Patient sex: M
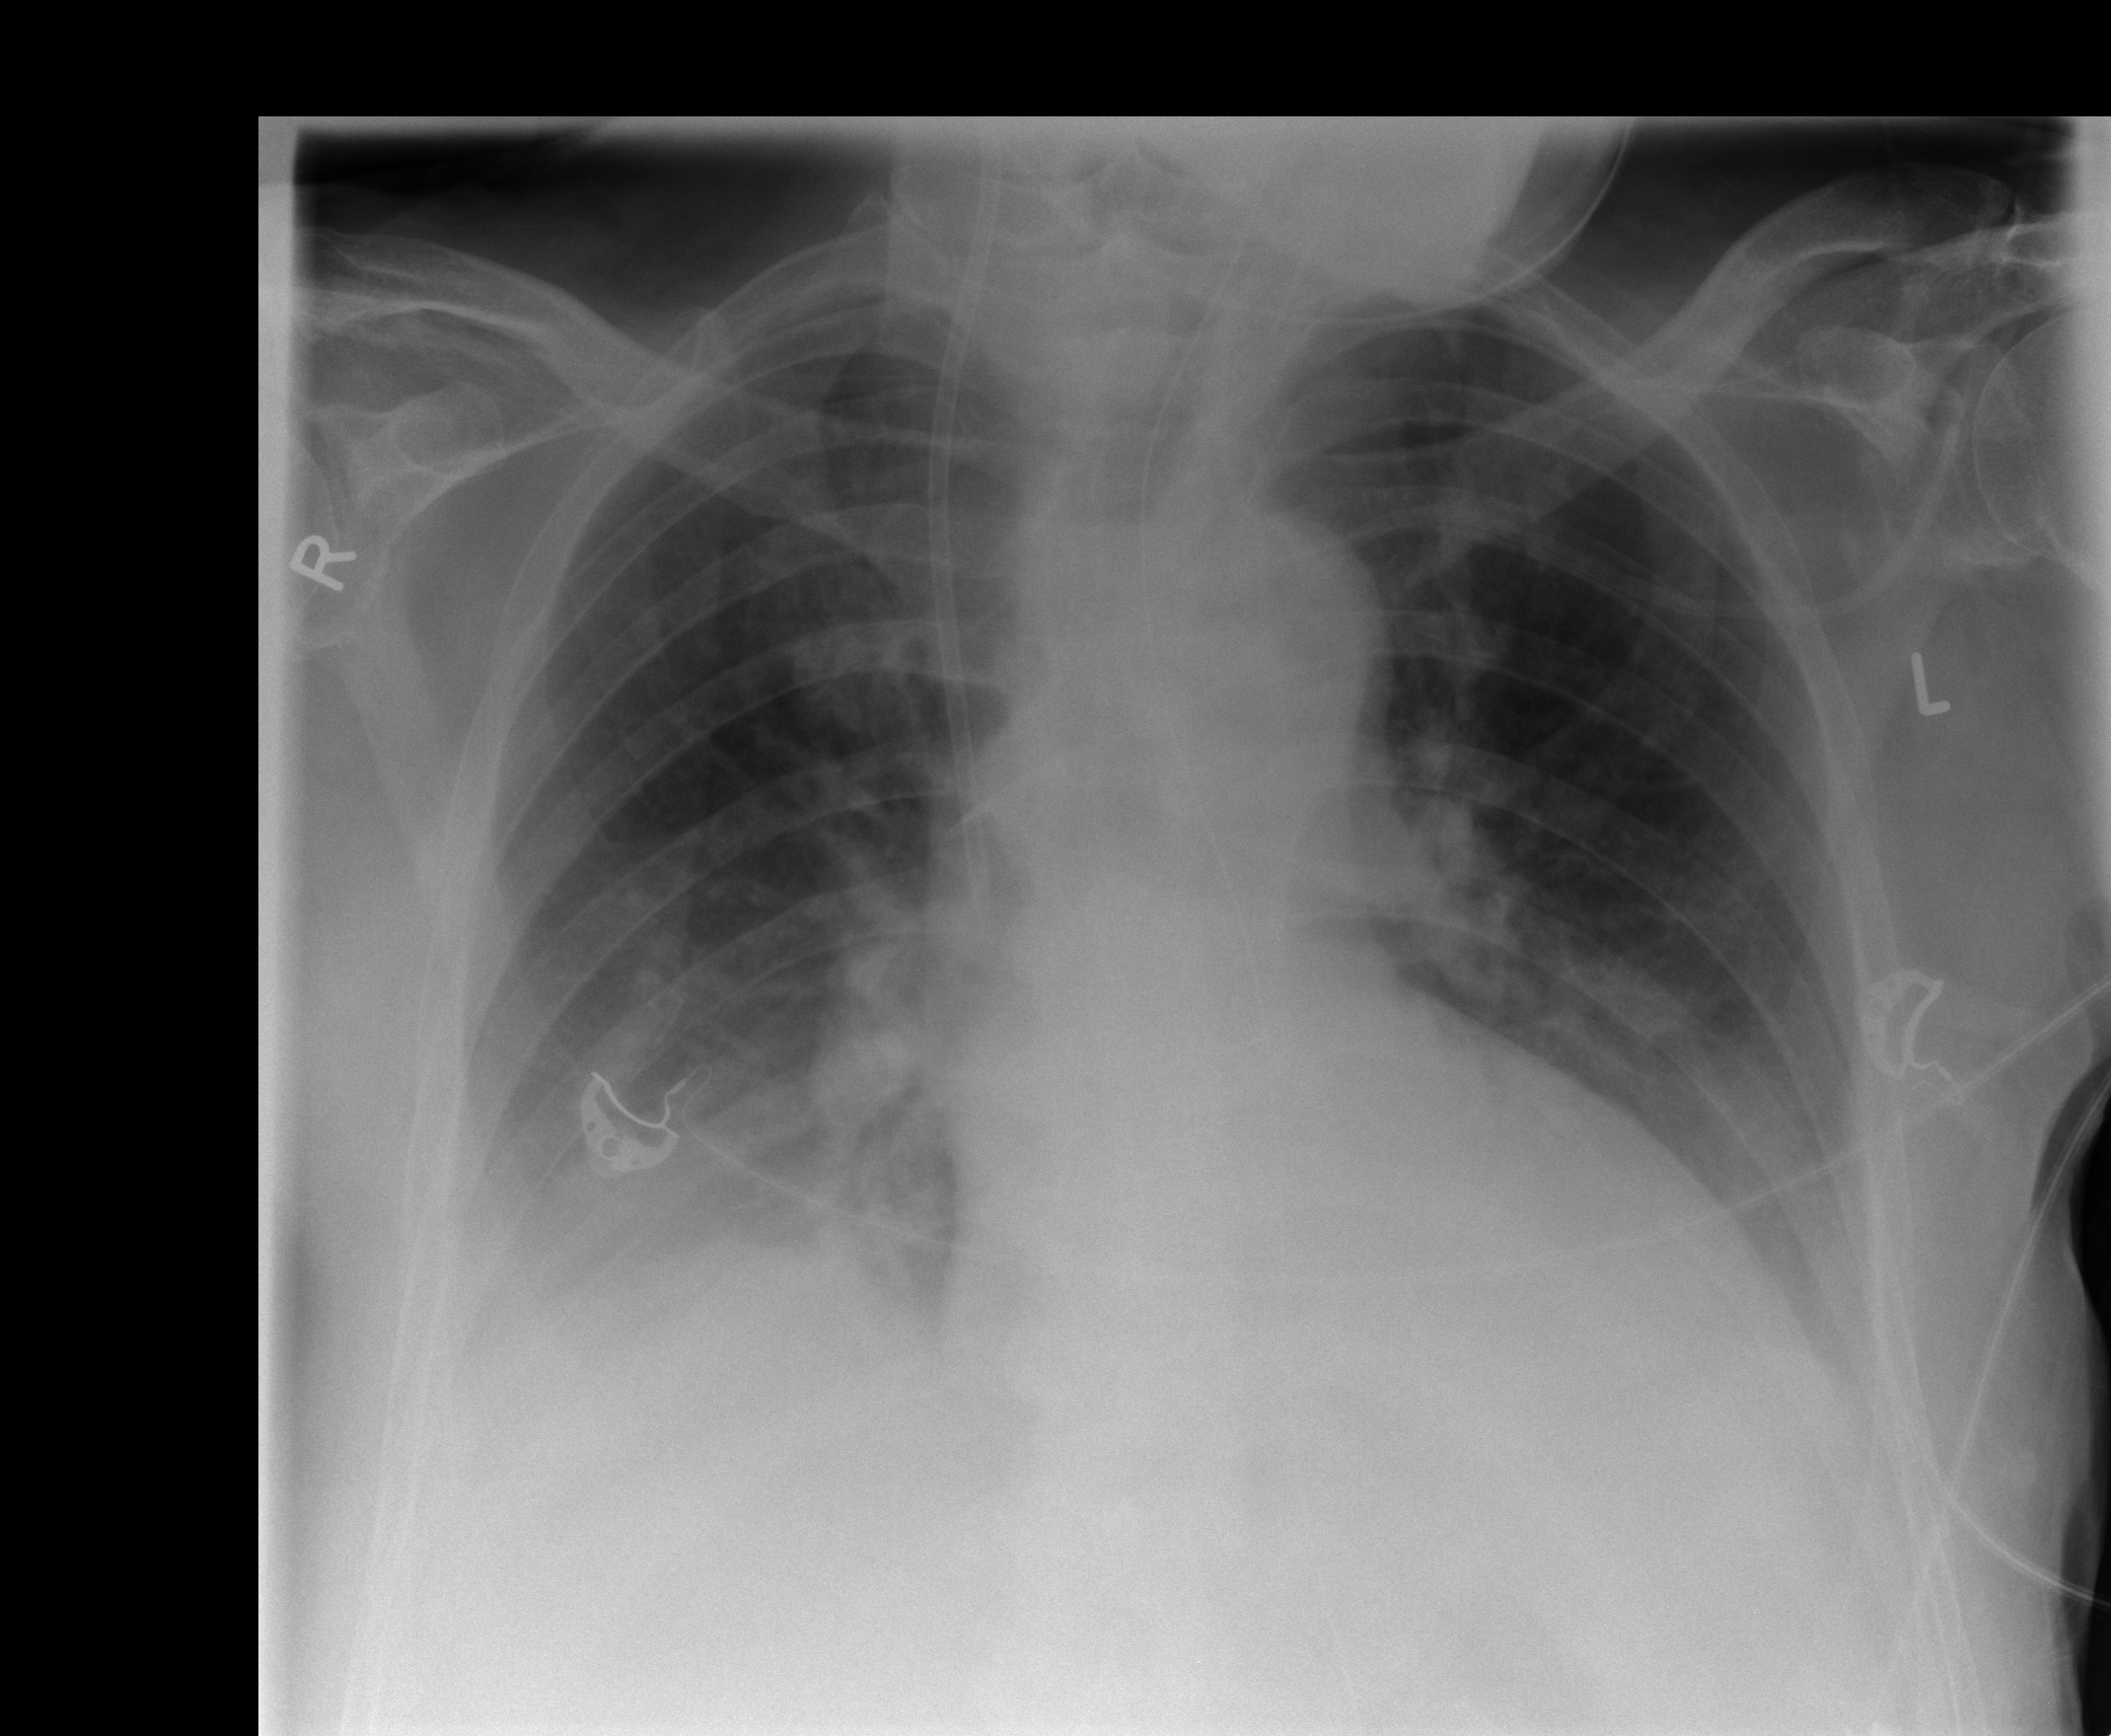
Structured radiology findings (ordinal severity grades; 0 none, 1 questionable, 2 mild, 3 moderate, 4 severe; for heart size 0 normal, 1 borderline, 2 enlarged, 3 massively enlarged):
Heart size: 0
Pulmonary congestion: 2
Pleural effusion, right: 2
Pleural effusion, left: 2
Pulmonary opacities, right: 1
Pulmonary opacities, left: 0
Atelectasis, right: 2
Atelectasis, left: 2